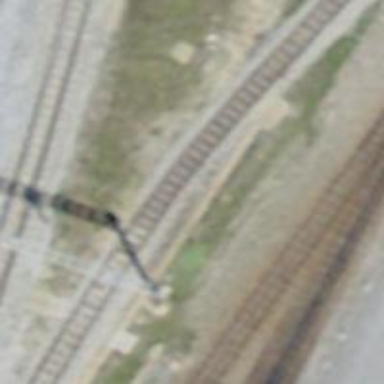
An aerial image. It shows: Narrow-gauge railway siding with one track.